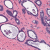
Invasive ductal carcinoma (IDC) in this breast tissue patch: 0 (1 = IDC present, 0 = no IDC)